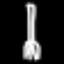
Label: fork